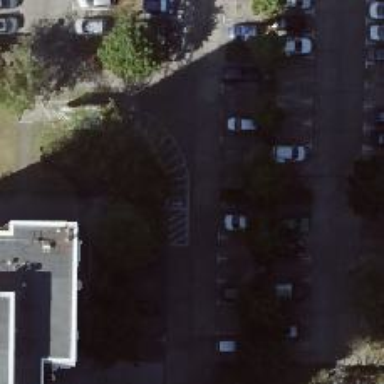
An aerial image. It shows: Concrete parking aisle on service road.